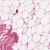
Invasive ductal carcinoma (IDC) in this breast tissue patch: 0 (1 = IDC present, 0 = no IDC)